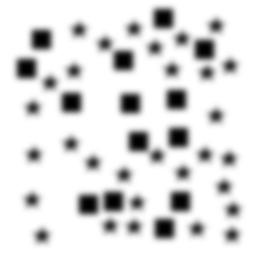
Squares: 14
Triangles: 0
Stars: 30
Total shapes: 44